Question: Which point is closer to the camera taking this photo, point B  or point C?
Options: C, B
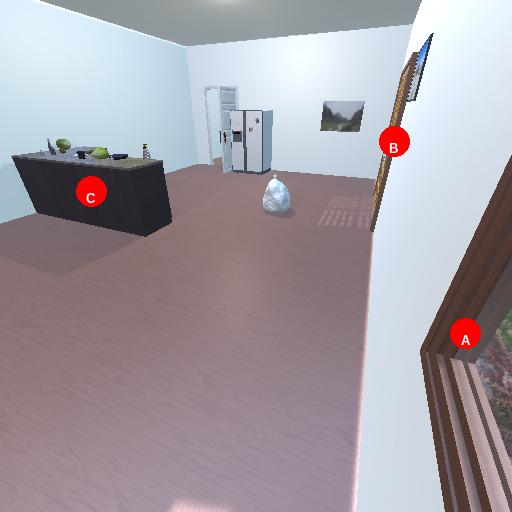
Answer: C